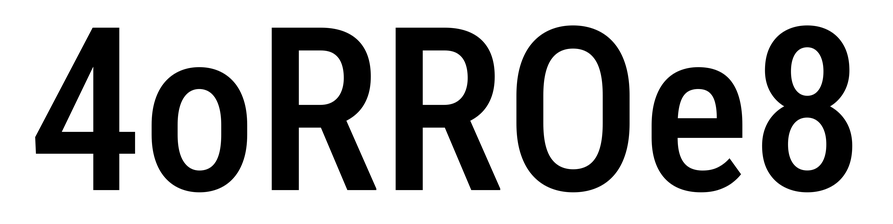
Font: Roboto_Condensed_Medium